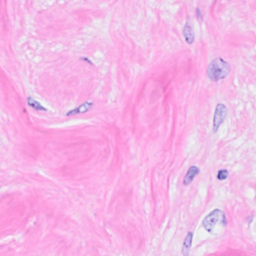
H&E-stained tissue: Breast